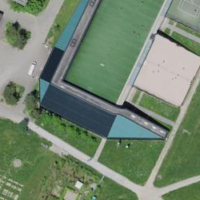
EUNIS habitat code: 54
Species observed at this site:
Bombus lapidarius
Leucanthemum adustum
Juncus inflexus
Ranunculus acris
Closterotomus biclavatus
Apis mellifera
Dactylis glomerata
Polistes dominula
Salvia pratensis
Bromus hordeaceus
Anthyllis vulneraria
Stenotus binotatus
Anthoxanthum odoratum
Phyllopertha horticola
Medicago lupulina
Lotus corniculatus
Lamium purpureum
Armadillidium vulgare
Bromus erectus
Papilio machaon
Alopecurus pratensis
Ajuga reptans
Sphaerophoria scripta
Bellis perennis
Ranunculus bulbosus
Holcus lanatus
Arrhenatherum elatius